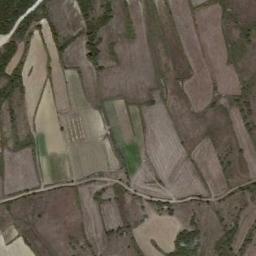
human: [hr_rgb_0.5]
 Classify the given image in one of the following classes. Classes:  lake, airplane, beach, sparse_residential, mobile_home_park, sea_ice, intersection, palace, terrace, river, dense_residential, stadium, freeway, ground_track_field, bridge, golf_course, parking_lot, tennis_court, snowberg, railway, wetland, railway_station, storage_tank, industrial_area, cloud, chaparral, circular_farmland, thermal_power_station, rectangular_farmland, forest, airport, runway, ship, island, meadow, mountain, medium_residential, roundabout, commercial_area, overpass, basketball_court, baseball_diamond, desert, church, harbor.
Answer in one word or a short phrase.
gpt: terrace